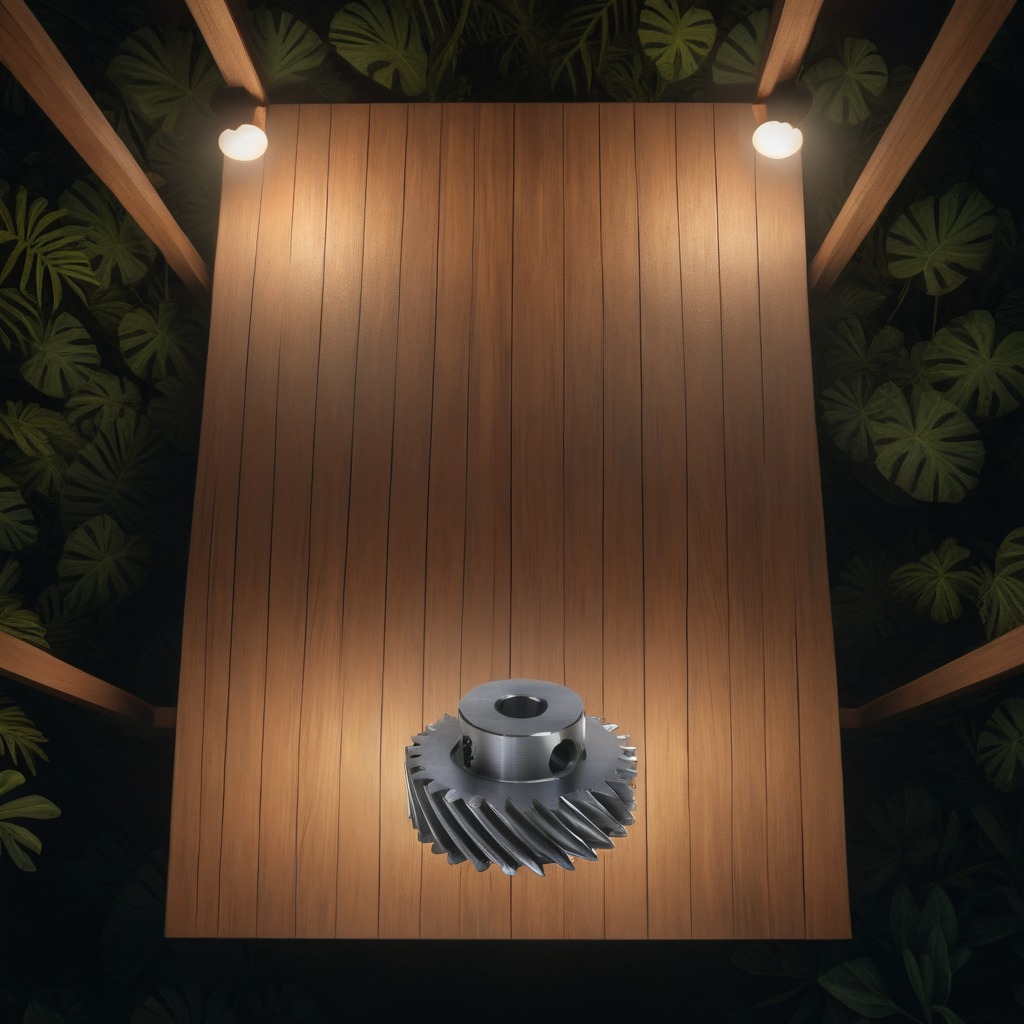
A steel gear with teeth is lying on a clean wooden table inside a jungle field workshop tent at night.